Aerial crown-view tile of a tropical tree (Barro Colorado Island, Panama), acquired 20250217:
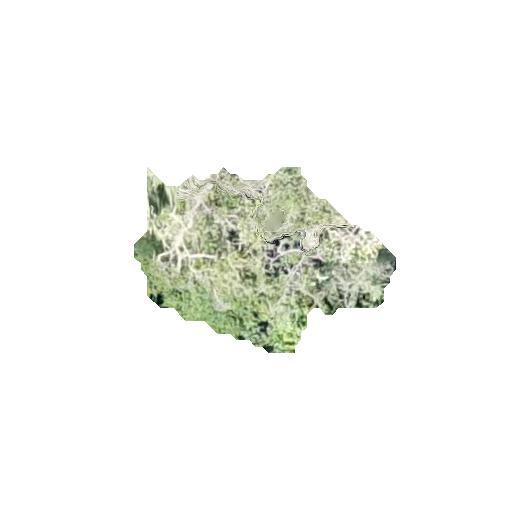
Species: Jacaranda copaia
GBIF accepted scientific name: Jacaranda copaia
Crown area: 47.839 m²